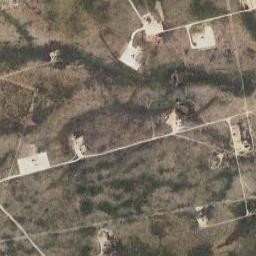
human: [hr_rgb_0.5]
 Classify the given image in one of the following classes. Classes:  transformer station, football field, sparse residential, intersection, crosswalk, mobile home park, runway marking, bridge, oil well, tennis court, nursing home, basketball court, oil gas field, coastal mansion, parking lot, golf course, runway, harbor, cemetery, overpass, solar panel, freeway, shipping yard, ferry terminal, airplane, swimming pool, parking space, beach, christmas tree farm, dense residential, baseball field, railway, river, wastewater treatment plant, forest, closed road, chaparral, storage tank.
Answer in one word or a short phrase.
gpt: oil gas field